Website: home-depot
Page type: payment
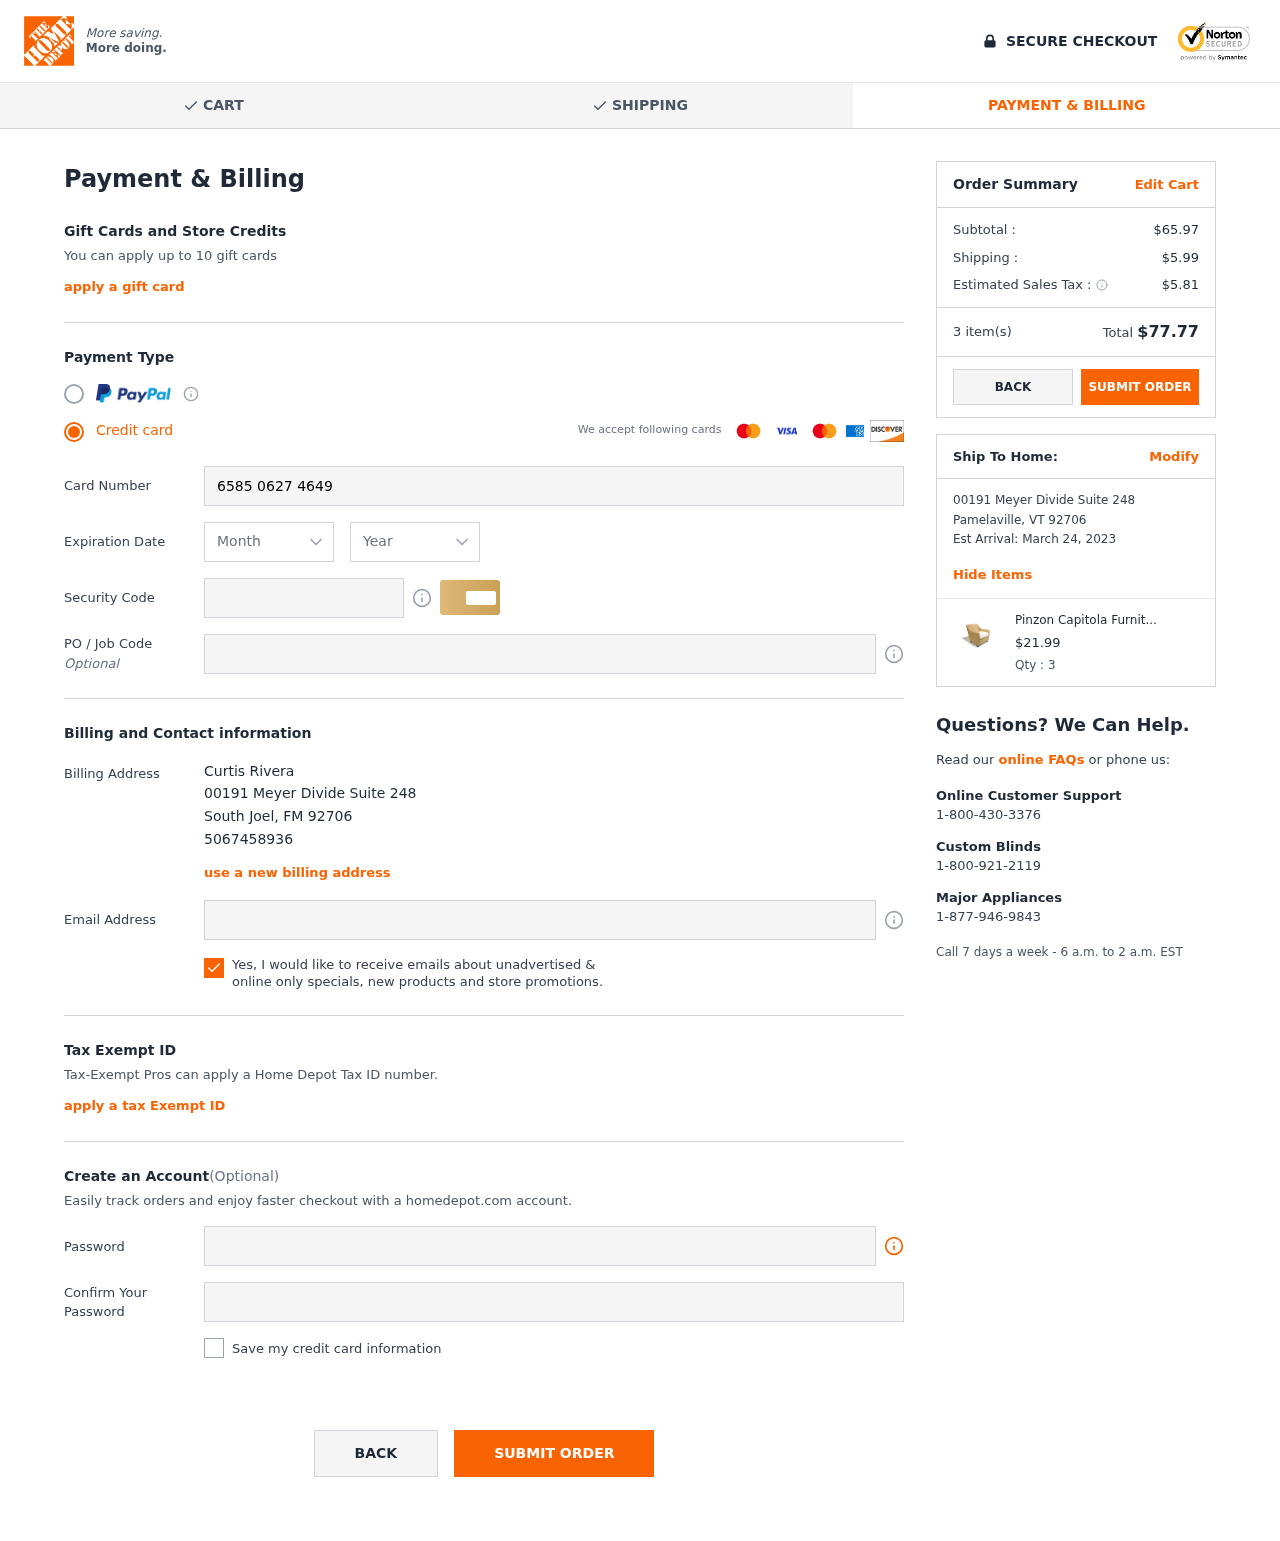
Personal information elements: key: PII_CARD_CVV
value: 107
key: PII_CARD_EXPIRY_MONTH
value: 04
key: PII_CARD_EXPIRY_YEAR
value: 26
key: PII_CARD_NUMBER
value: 6585 0627 4649 7445
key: PII_CITY
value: South Joel
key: PII_CITY2
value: Pamelaville
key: PII_EMAIL
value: crivera@gmail.com
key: PII_FULLNAME
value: Curtis Rivera
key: PII_JOB_CODE
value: ZE-0189
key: PII_PHONE
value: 5067458936
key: PII_POSTCODE
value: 92706
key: PII_POSTCODE2
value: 92706
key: PII_STATE_ABBR
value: FM
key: PII_STATE_ABBR2
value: VT
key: PII_STREET
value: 00191 Meyer Divide Suite 248
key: PII_STREET2
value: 00191 Meyer Divide Suite 248
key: PII_POSTCODE_FULL
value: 92706
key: PII_POSTCODE_NUMERIC
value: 92706
Product elements: key: PRODUCT1_NAME
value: Pinzon Capitola Furniture Collection
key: PRODUCT1_PRICE
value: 21.99
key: PRODUCT1_QUANTITY
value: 3
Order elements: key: ORDER_SUBTOTAL
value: $65.97
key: ORDER_SHIPPING_COST
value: $5.99
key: ORDER_TAX
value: $5.81
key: ORDER_NUM_ITEMS
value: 3 item(s)
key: ORDER_TOTAL
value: $77.77
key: ORDER_DELIVERY_DATE
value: March 24, 2023